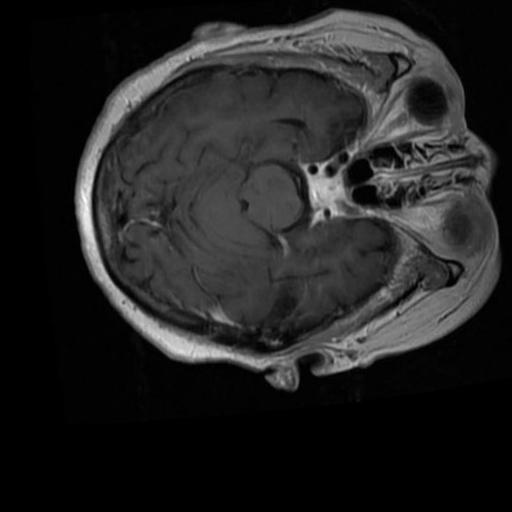
Label: brain_tumor